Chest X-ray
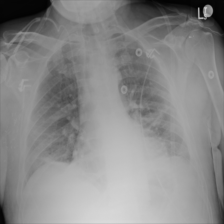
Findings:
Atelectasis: positive
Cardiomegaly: negative
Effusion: negative
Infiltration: negative
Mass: negative
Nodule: negative
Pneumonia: negative
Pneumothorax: negative
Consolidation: negative
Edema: negative
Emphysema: negative
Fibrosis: negative
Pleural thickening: negative
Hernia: negative